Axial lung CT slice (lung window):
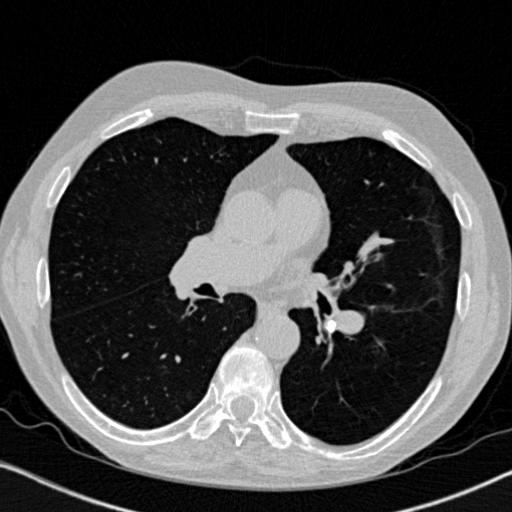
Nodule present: no